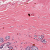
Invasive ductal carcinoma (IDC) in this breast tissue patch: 0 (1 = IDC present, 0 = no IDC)